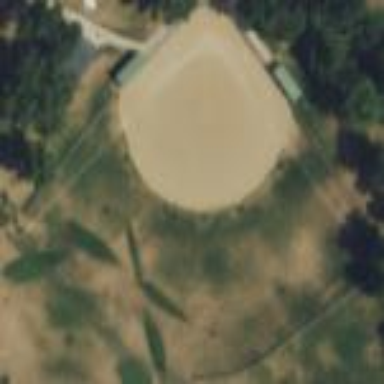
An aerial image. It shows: Baseball pitch for leisure land.